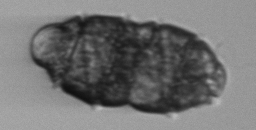
Label: Margalefidinium